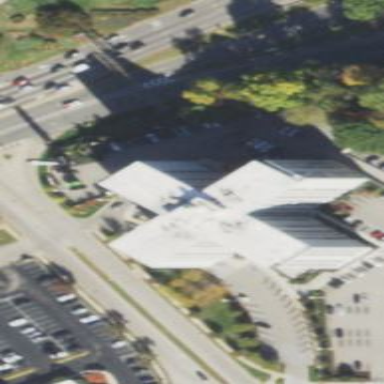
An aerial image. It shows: Part of building is shown in the image.